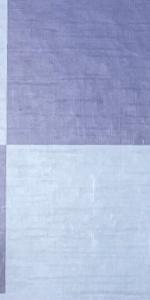
Label: Empty